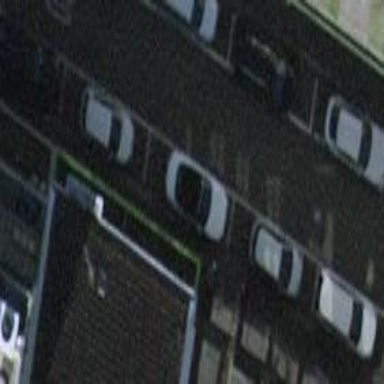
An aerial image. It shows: Parking lane area.